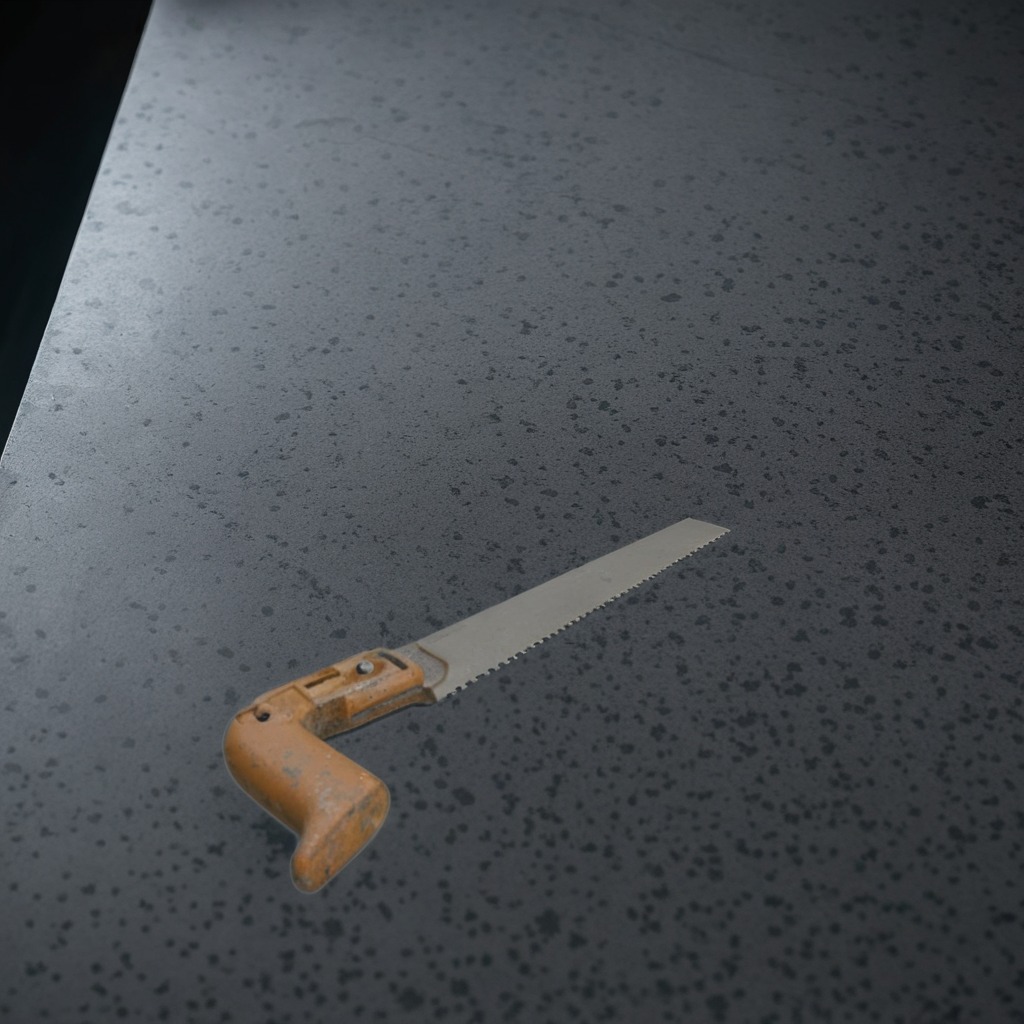
A handheld metal saw is lying on a clean granite table inside a workshop at night dim ambient light soft shadows worn but